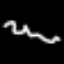
Label: squiggle